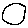
Label: circle